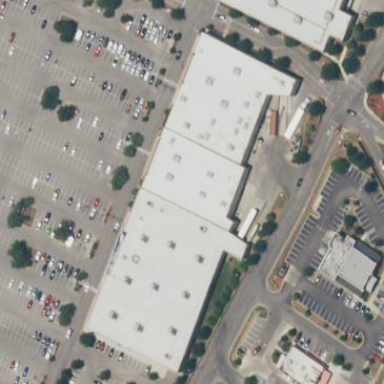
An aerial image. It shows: Retail building.